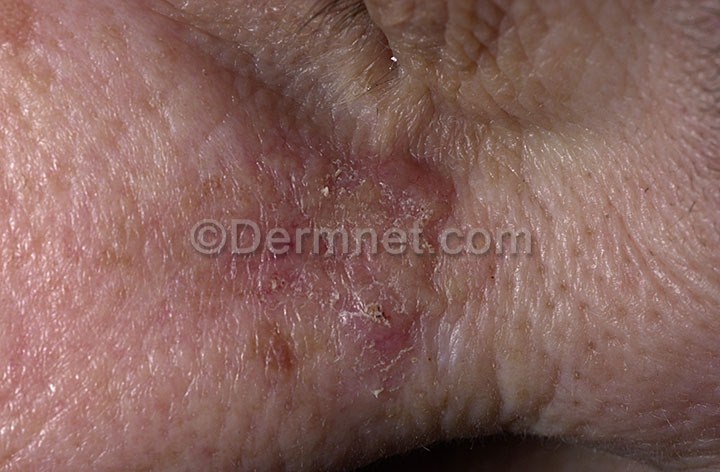
Disease: Actinic Keratosis Basal Cell Carcinoma and other Malignant Lesions